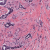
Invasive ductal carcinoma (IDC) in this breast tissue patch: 1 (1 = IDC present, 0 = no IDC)